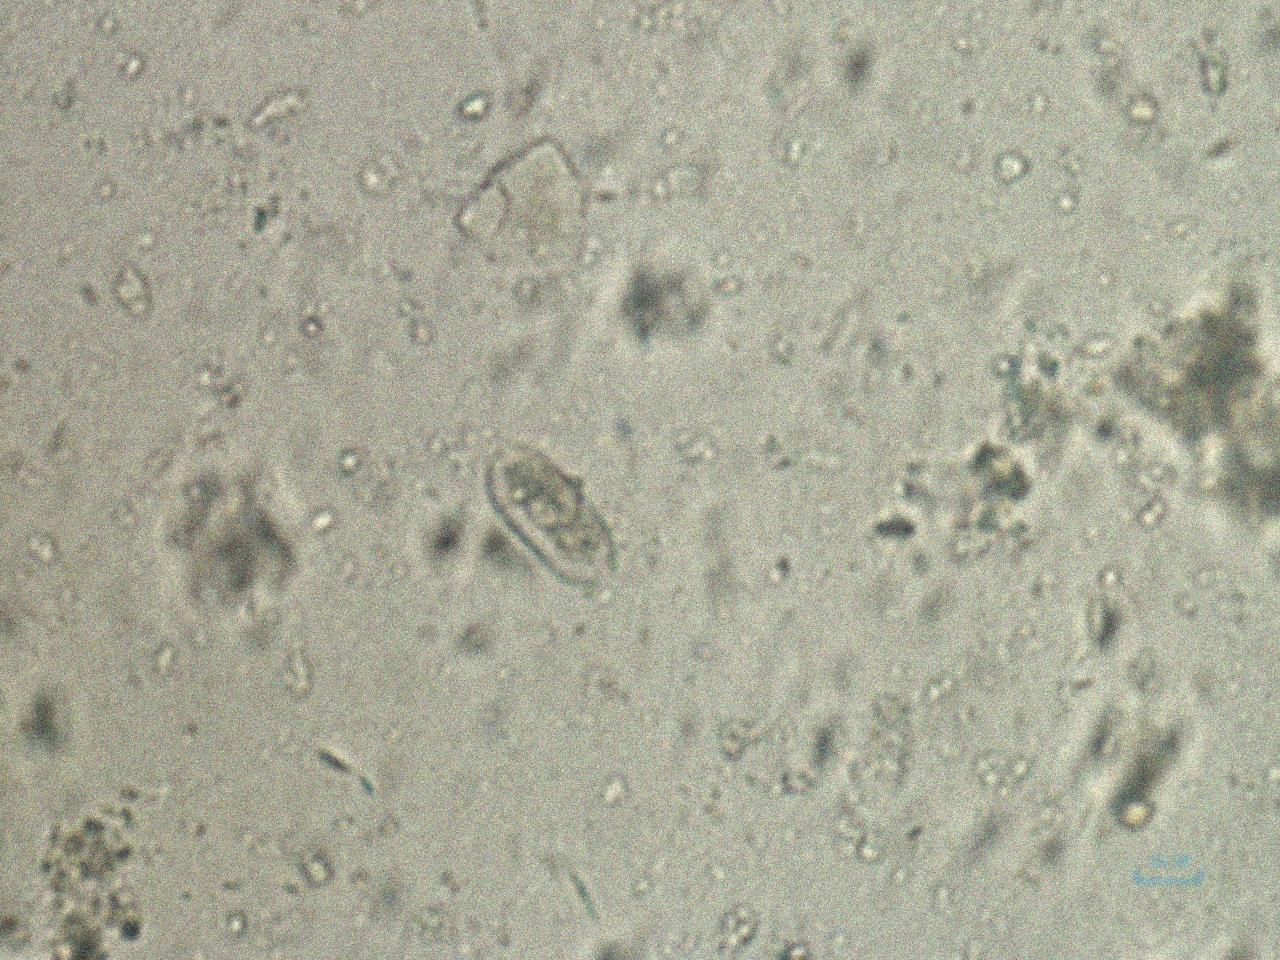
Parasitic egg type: Capillaria philippinensis